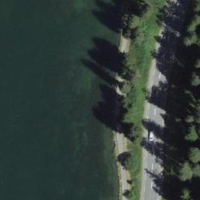
EUNIS habitat code: 14
Species observed at this site:
Cirsium heterophyllum
Syrphus ribesii
Enallagma cyathigerum